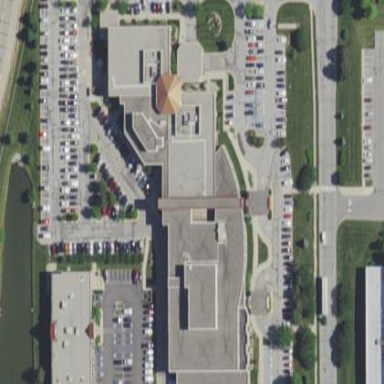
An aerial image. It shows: Hospital building.